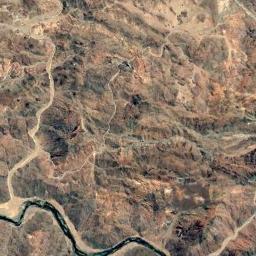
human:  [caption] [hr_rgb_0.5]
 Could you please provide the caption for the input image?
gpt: The mountain has a rugged surface and a river goes through the mountain .

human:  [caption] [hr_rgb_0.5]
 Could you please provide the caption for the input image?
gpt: The mountain is full of yellow soil .

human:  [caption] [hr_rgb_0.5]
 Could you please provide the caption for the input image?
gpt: There are many roads of different lengths in the mountains .

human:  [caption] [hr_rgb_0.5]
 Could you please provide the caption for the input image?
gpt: Seventy percent of the area on this mountain is bare orange-red land .

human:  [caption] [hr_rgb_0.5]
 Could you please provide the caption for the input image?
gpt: There are some rocks and a river on the brown mountain .